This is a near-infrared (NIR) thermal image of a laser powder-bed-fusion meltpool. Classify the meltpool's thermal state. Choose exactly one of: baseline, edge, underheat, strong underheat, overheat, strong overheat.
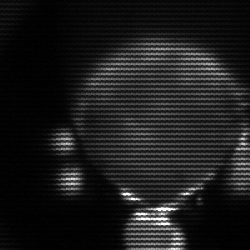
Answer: edge